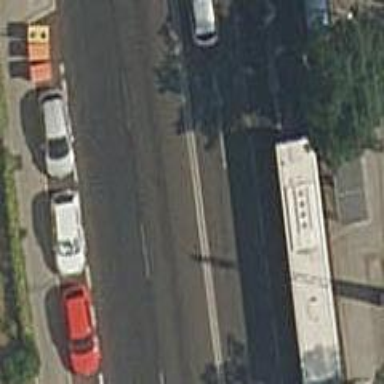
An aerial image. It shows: Public transport stop position.